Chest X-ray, AP view. Patient: 50 years old, sex M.
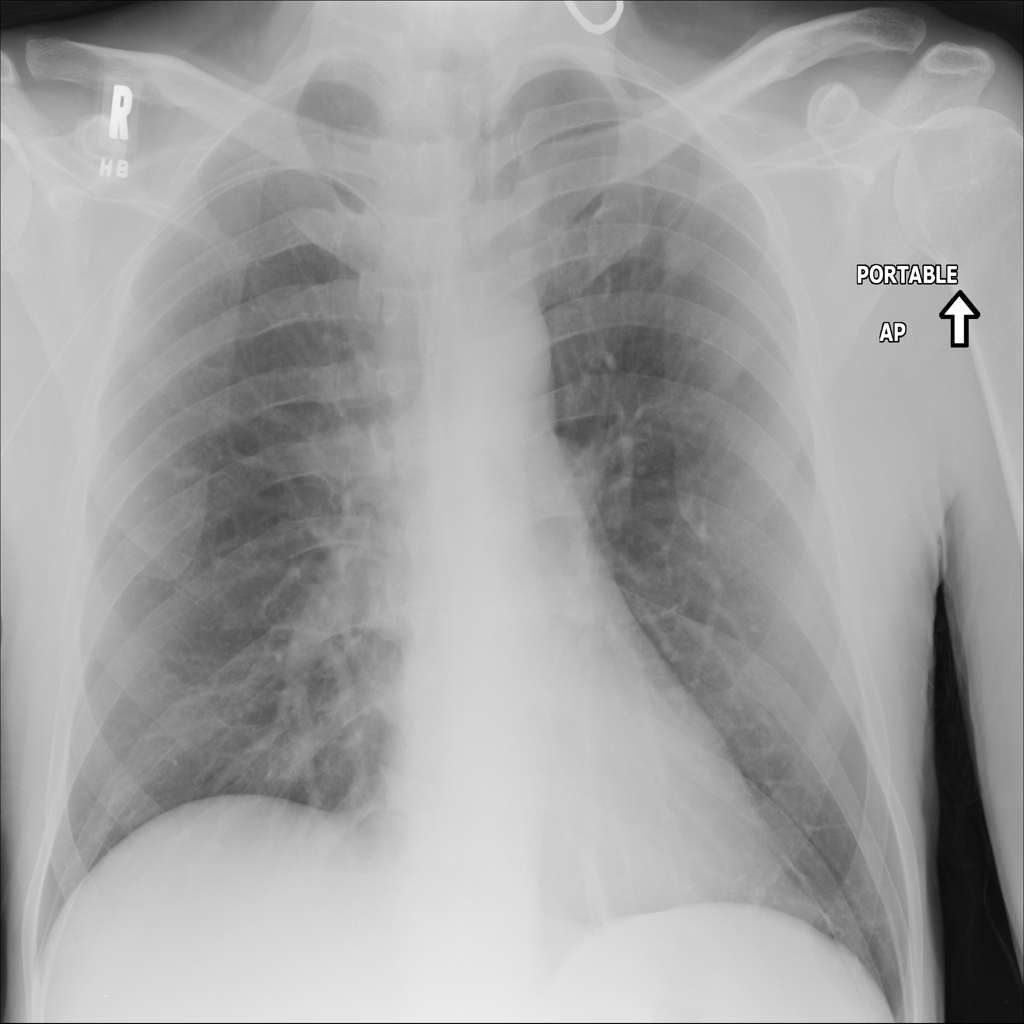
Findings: No Finding